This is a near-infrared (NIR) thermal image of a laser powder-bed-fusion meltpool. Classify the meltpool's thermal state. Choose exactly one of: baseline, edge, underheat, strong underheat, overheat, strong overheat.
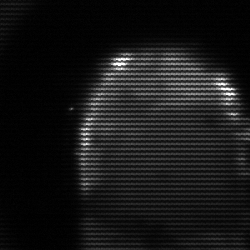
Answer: baseline